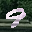
Label: 9